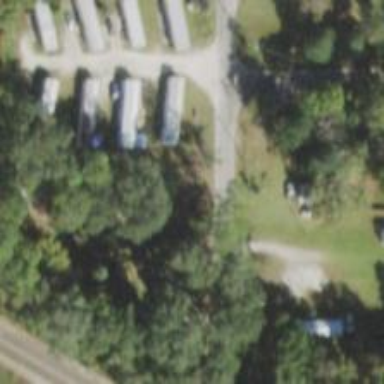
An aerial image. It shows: Residential area designated as trailer park.